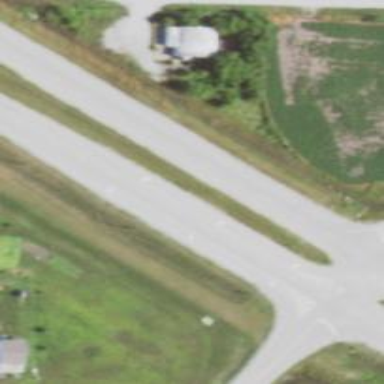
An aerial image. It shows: Road with left marking.